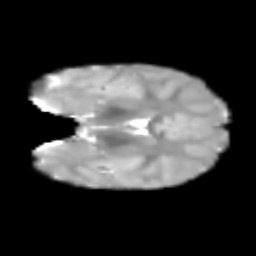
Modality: T2w
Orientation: coronal
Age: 7
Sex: male
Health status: healthy